Question: Hello i get exception from mapping my hibernate:
Initial SessionFactory creation failed.org.hibernate.MappingNotFoundException: resource: bbstats/domain/User.hbm.xml not found
Exception in thread "main" java.lang.ExceptionInInitializerError
here is my hibernate.cfg.xml:
'''
<?xml version='1.0' encoding='utf-8'?>
<!DOCTYPE hibernate-configuration PUBLIC
"-//Hibernate/Hibernate Configuration DTD 3.0//EN"
"http://hibernate.sourceforge.net/hibernate-configuration-3.0.dtd">
<hibernate-configuration>
<session-factory>
<!-- Database connection settings -->
<property name="connection.driver_class">com.mysql.jdbc.Driver</property>
<property name="connection.url">jdbc:mysql://sql10.lh.pl:3306/zamocno_bb</property>
<property name="connection.username">root</property>
<property name="connection.password"></property>
<!-- JDBC connection pool (use the built-in) -->
<property name="connection.pool_size">1</property>
<!-- SQL dialect -->
<property name="dialect">org.hibernate.dialect.MySQLDialect</property>
<!-- Enable Hibernate's automatic session context management -->
<property name="current_session_context_class">thread</property>
<!-- Disable the second-level cache -->
<property name="cache.provider_class">org.hibernate.cache.NoCacheProvider</property>
<!-- Echo all executed SQL to stdout -->
<property name="show_sql">false</property>
<property name="hbm2ddl.auto">validate</property>
<mapping resource="bbstats/domain/User.hbm.xml"/>
</session-factory>
</hibernate-configuration>
'''
here is my User.hbm.xml:
'''
<?xml version="1.0" encoding="UTF-8"?>
<!DOCTYPE hibernate-mapping PUBLIC
"-//Hibernate/Hibernate Mapping DTD 3.0//EN"
"http://hibernate.sourceforge.net/hibernate-mapping-3.0.dtd">
<hibernate-mapping package="bbstats.domain">
<class name="bbstats.domain.Users" table="USERS">
<id name="id" column="ID">
<generator class="native"/>
</id>
<property name="title" column="nick"/>
</class>
</hibernate-mapping>
'''
and here Users.class:
'''
package bbstats.domain;
/**
* Created with IntelliJ IDEA.
* User: Rafal
* Date: 25.03.13
* Time: 13:33
* To change this template use File | Settings | File Templates.
*/
public class Users
{
private Long id;
private String title;
public Users() {}
public Users(Long id, String title) {
this.id = id;
this.title = title;
}
public Long getId() {
return id;
}
private void setId(Long id) {
this.id = id;
}
public String getTitle() {
return title;
}
public void setTitle(String title) {
this.title = title;
}
}
'''
and HibernateUtil.class:
'''
package bbstats.util;
import org.hibernate.SessionFactory;
import org.hibernate.cfg.Configuration;
public class HibernateUtil
{
private static final SessionFactory sessionFactory = buildSessionFactory();
private static SessionFactory buildSessionFactory() {
try {
return new Configuration()
.configure()
.buildSessionFactory();
} catch (Throwable ex) {
System.err.println("Initial SessionFactory creation failed." + ex);
throw new ExceptionInInitializerError(ex);
}
}
public static SessionFactory getSessionFactory() {
return sessionFactory;
}
}
'''
structure of catalogs:

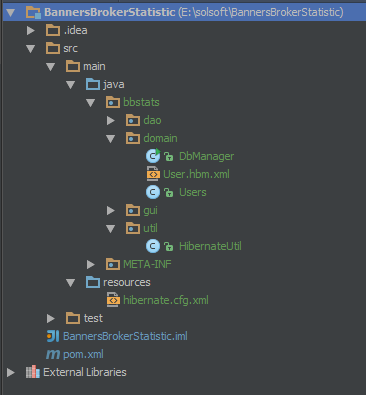
Answer: Problem is in your
Here
'''
<class name="bbstats.domain.Users" table="USERS">
<id name="id" column="ID">
<generator class="native"/>
</id>
<property name="title" column="nick"/>
</class>
'''
remove fully qualified name of your class because you already provided the package name of your class in this '<hibernate-mapping package="bbstats.domain">' line
Update your with below code
'''
<?xml version="1.0" encoding="UTF-8"?>
<!DOCTYPE hibernate-mapping PUBLIC
"-//Hibernate/Hibernate Mapping DTD 3.0//EN"
"http://hibernate.sourceforge.net/hibernate-mapping-3.0.dtd">
<hibernate-mapping package="bbstats.domain">
<class name="Users" table="USERS">
<id name="id" column="ID">
<generator class="native"/>
</id>
<property name="title" column="nick"/>
</class>
</hibernate-mapping>
'''
Your pojo name is I would suggest you to please rename your to as per your domain object so that it is easy to read.